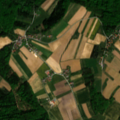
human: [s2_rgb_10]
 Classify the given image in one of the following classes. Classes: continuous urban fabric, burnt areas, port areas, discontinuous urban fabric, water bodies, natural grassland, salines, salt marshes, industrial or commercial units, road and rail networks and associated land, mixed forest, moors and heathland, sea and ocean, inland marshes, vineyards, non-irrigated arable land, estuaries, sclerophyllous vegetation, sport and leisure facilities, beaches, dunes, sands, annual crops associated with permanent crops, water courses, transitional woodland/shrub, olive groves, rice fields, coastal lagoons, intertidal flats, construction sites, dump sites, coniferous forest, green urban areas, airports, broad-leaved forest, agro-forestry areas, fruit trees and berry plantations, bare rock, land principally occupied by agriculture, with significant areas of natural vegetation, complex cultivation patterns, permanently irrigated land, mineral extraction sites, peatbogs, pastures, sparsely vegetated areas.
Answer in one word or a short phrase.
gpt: non-irrigated arable land, complex cultivation patterns, broad-leaved forest, mixed forest